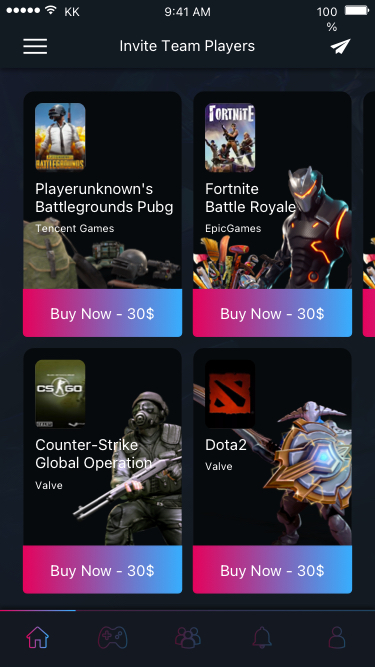
Text in this UI design:
9:41 AM
KK
100%
Invite Team Players
Playerunknown's Battlegrounds Pubg
Tencent Games
Buy Now - 30$
Counter-Strike
Global Operation
Valve
Buy Now - 30$
Dota2
Valve
Buy Now - 30$
Fortnite Battle Royale
EpicGames
Buy Now - 30$